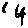
Label: moon